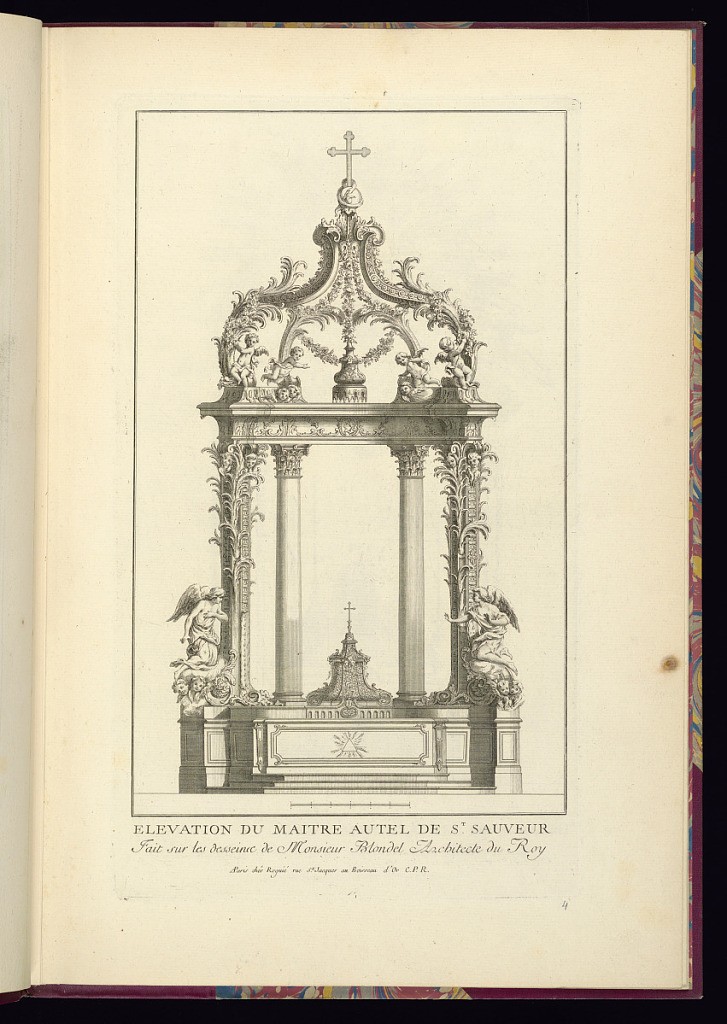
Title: ELEVATION DU MAITRE AUTEL DE ST. SAUVEUR
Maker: Jacques-François Blondel, French, 1705–1774
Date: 1713-1774
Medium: Engraving on laid paper
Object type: Print
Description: Design for an altar for the church of St. Sauveur placed under a baldachin and decorated with statues of kneeling angels, scrolls, rinceaux, Corinthian capitals, garlands, and a cross.